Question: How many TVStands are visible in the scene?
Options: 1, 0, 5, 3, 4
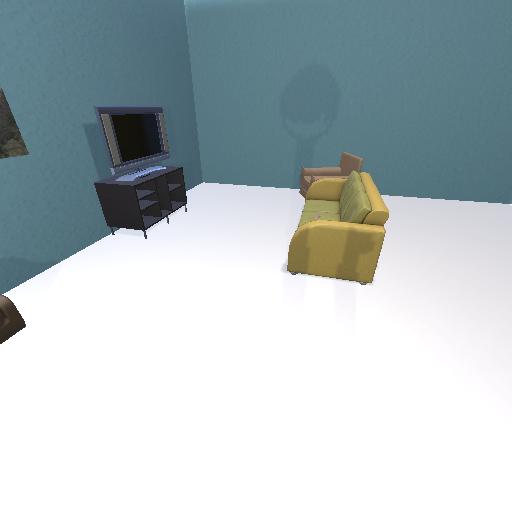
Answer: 1